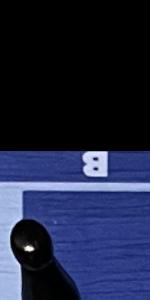
Label: Empty